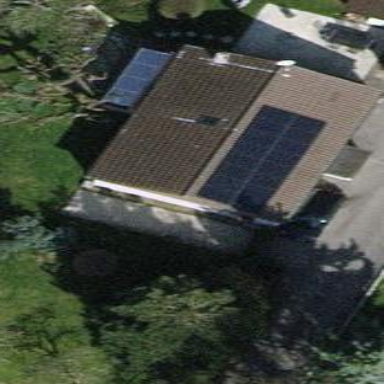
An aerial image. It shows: Simple house.